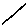
Label: line